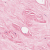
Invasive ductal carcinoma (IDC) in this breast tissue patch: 0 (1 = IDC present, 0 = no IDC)